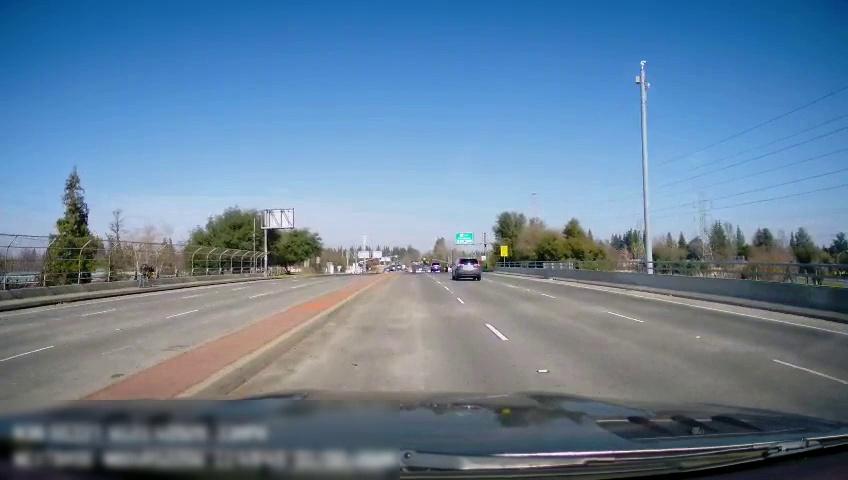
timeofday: Day
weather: Sunny
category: Drivable Space
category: Drivable Space
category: Vehicles | SUV
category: Vehicles | SUV
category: Lanes | Current Lane
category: Lanes | Alternate Lane
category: Lanes | Opposite Lane
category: Lanes | Opposite Lane
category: Lanes | Alternate Lane
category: Traffic | Signs
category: Traffic | Signs